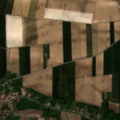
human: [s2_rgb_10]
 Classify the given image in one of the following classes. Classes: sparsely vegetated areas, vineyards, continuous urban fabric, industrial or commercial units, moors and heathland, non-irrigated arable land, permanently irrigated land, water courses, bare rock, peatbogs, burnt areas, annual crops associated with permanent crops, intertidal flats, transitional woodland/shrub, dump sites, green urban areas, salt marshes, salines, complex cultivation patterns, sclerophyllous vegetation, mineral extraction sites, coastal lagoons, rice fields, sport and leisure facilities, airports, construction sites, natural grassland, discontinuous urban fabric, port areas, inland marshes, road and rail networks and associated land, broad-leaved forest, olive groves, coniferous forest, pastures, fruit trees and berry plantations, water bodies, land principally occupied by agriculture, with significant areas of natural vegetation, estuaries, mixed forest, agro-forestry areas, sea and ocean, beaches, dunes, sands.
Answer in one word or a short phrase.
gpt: discontinuous urban fabric, non-irrigated arable land, land principally occupied by agriculture, with significant areas of natural vegetation